Question: I added only 1 comment in the commit change. I didn't push yet. How can i add more comments to it? I'm a bit afraid to do things wrong.

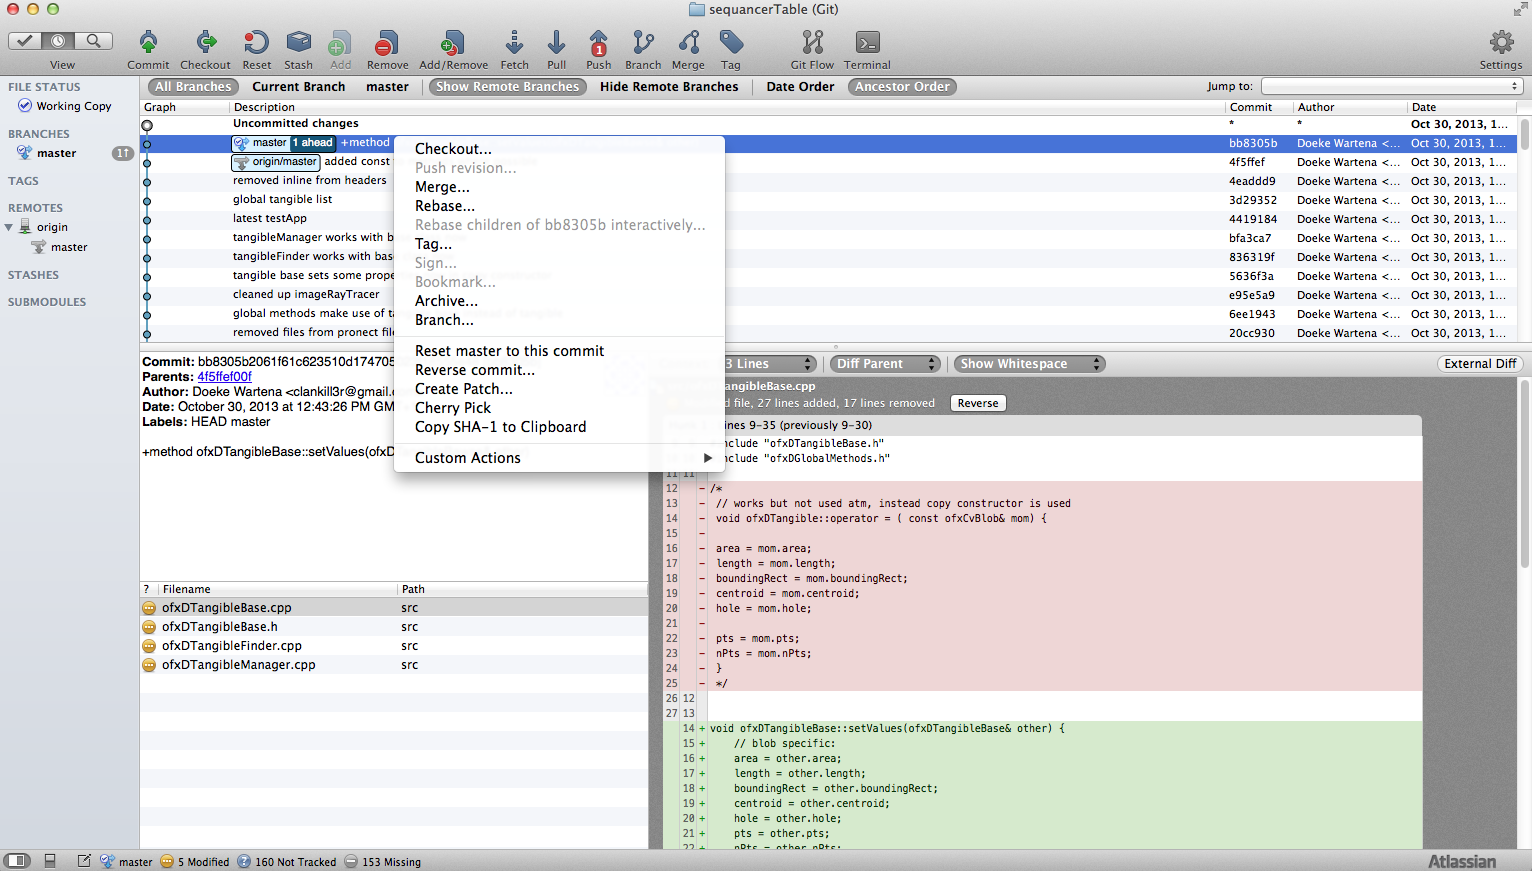
Answer: Just want to give more clarity to this old question with these simple pictures, although this is for the latest commit only (updated for SourceTree 2.5.2).
1. Under 'Workspace', select 'File Status':
<URL>
1. Click the commit message box to expand it, then you will find 'Amend last commit' by clicking 'Commit options' at the bottom right:
<URL>